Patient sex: M
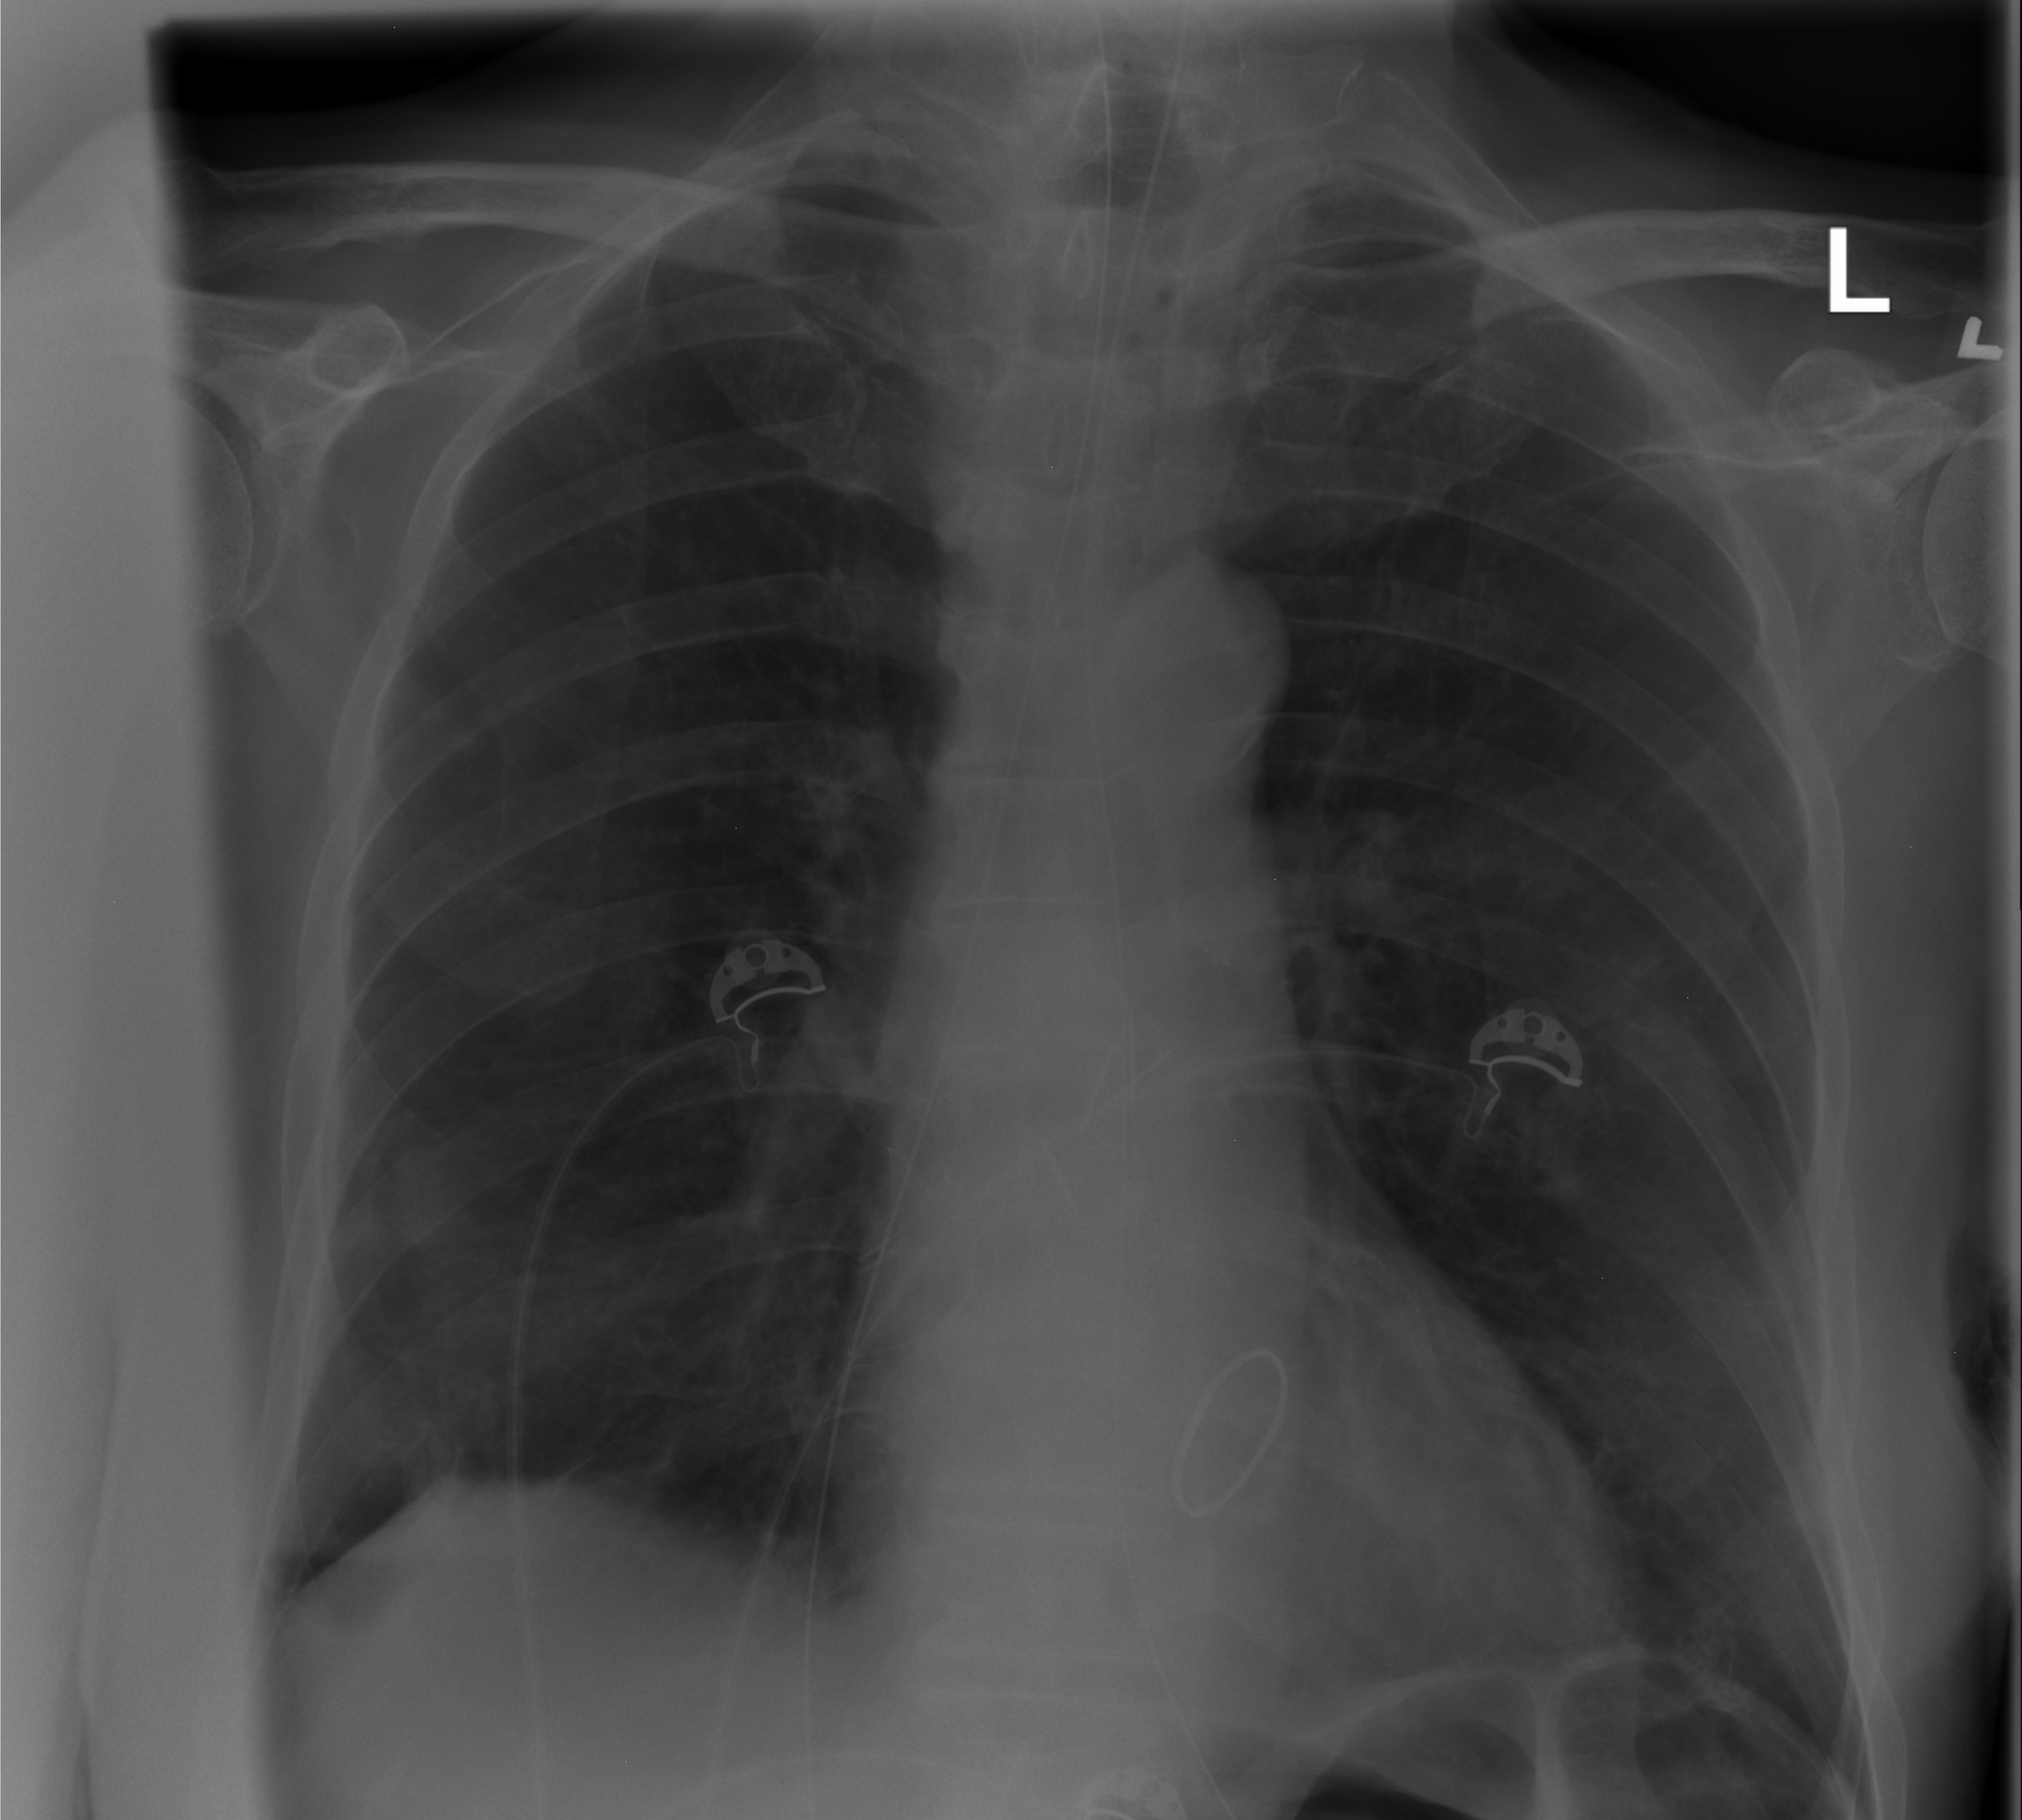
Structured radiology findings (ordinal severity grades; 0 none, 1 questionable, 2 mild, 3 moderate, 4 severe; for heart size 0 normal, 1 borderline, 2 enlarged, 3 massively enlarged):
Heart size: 0
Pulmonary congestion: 0
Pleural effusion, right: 0
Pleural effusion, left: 0
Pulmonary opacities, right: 0
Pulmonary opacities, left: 0
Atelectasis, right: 2
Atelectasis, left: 0